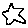
Label: star